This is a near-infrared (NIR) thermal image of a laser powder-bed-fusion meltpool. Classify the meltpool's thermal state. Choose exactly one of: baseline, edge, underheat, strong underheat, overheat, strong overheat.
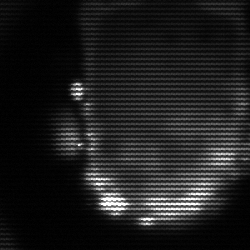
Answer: baseline